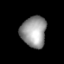
Tissue: lung
Cell type: Endothelial cells
Senescence score: 0.2154
Nuclear area (px): 768
Mean DAPI intensity: 152.07